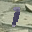
Label: 1